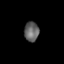
Tissue: lung
Cell type: Epithelial cells
Senescence score: 0.2276
Nuclear area (px): 281
Mean DAPI intensity: 98.377